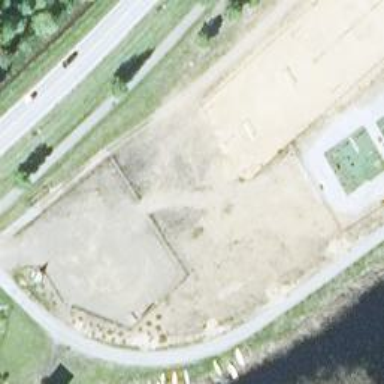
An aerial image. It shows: Beach volleyball pitch for leisure land activities.